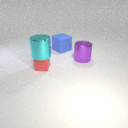
large cyan metal cylinder above small red rubber cube